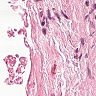
Metastatic tissue present: no